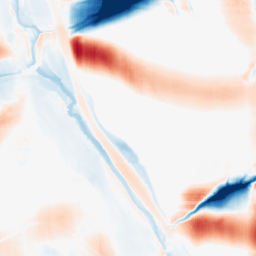
Category: morphological
Decomposition family: morphological_square
Decomposition parameters: operation: average
size: 50
Upsampling method: linear_exact
Upsampling parameters: scale: 4
Upsampling scale: 4